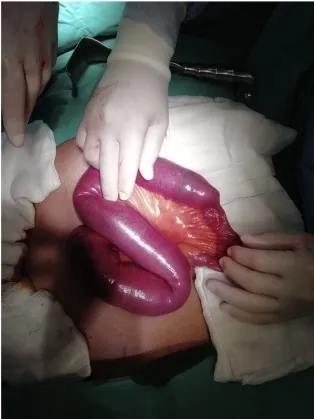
A - Jejenum completely occluded by a large mass.
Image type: medical_photograph (other_medical_photograph)